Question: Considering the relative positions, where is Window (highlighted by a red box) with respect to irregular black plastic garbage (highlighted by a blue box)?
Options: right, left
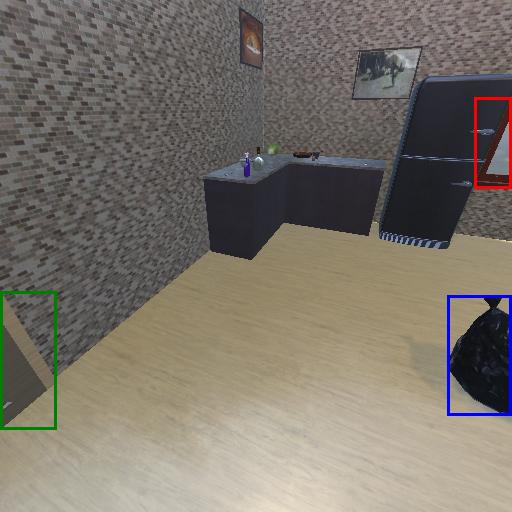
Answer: right